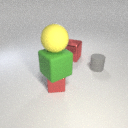
small red metal cube in front of large red metal cube